Question: i want to use Javaxt libs in JSP code
so i contain external libs in my DynamicWebProject
and use like this
'''
<%@ page import="javaxt.io.Image"%>
<%
javaxt.io.Image image = new javaxt.io.Image(
"C:\codeTest\test.jpg");
double[] gps = image.getGPSCoordinate();
out.println(gps[1]);
out.println(gps[0]);
%>
'''
this code is work fine at JAVA project but can't work at JSP web
how to use javaxt in JSP?
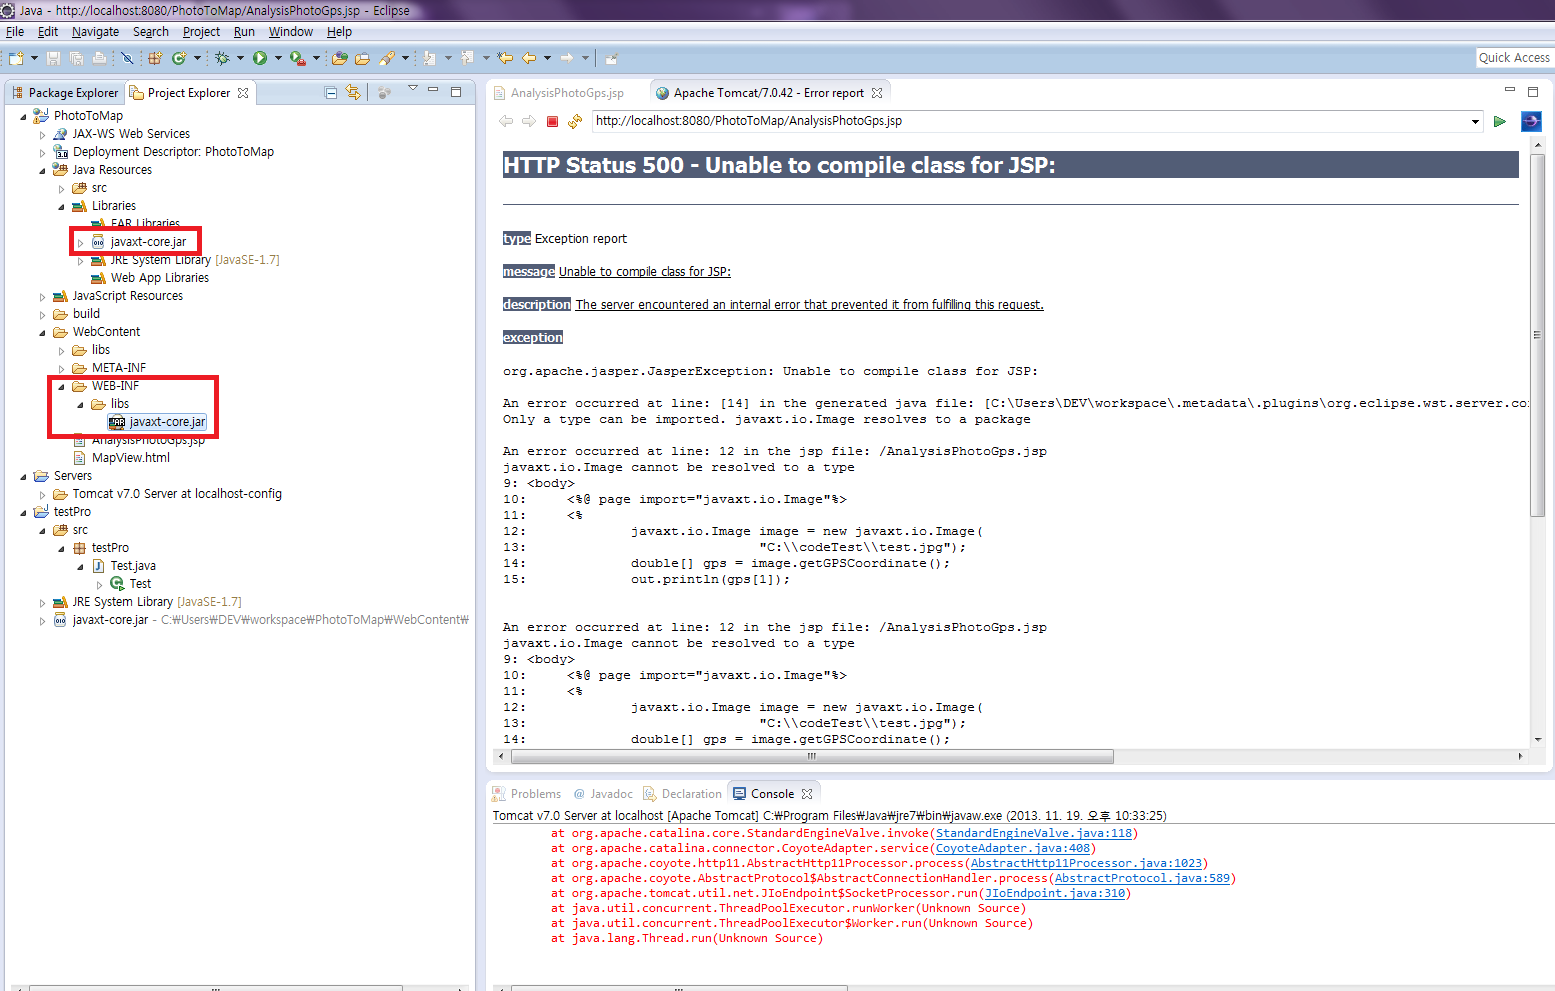
Answer: All webapp-specific runtime dependencies need to go in '/WEB-INF/lib' folder.
However, for some unclear reason you named that folder '/WEB-INF/libs'. This is obviously wrong.
Rename it back to '/WEB-INF/lib' and then it should end up correctly in webapp's runtime classpath. It's already the default folder name when you create a from scratch. You're not supposed to rename those generated folders.
Also make sure that you don't touch anything in project's property, otherwise things may still possibly fail. Just dropping the JAR in '/WEB-INF/lib' folder ought to be sufficient.